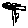
Label: flower